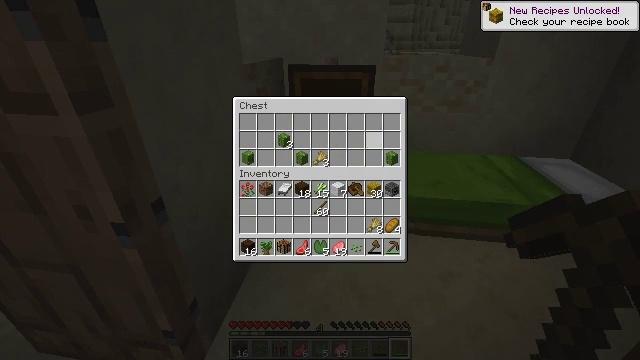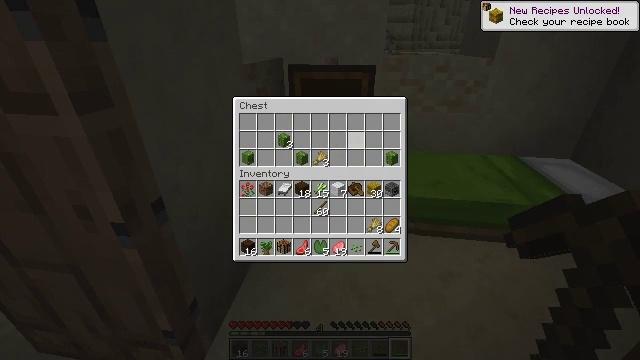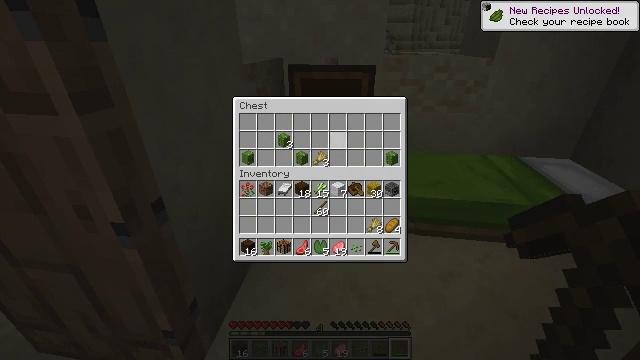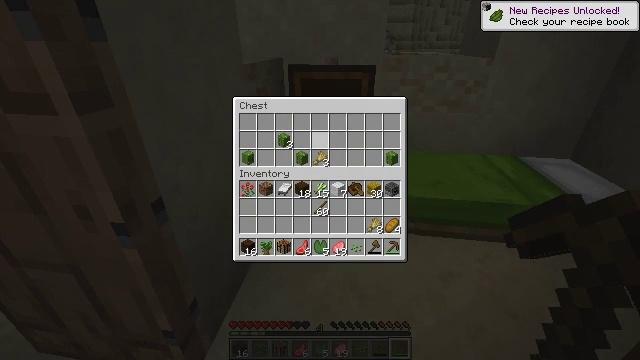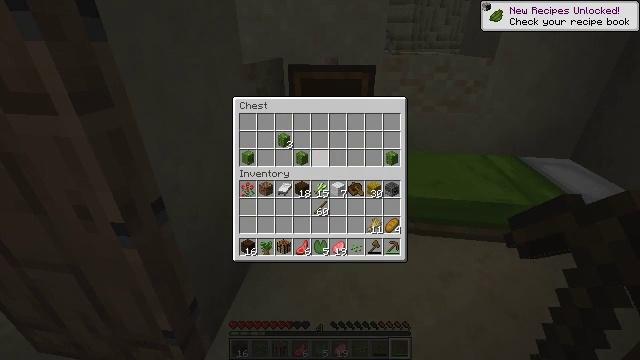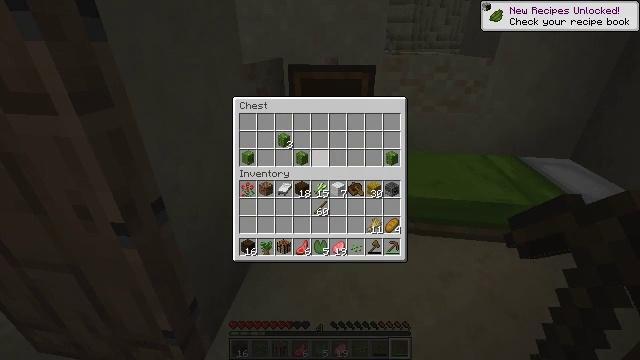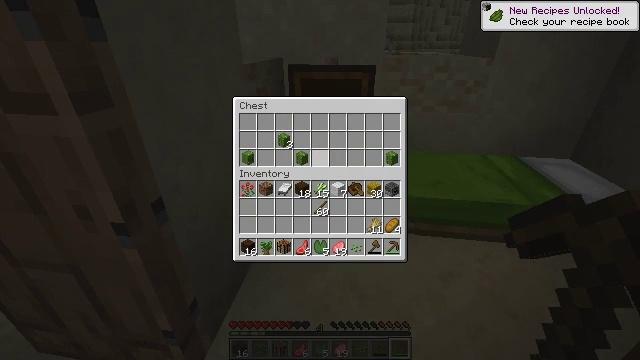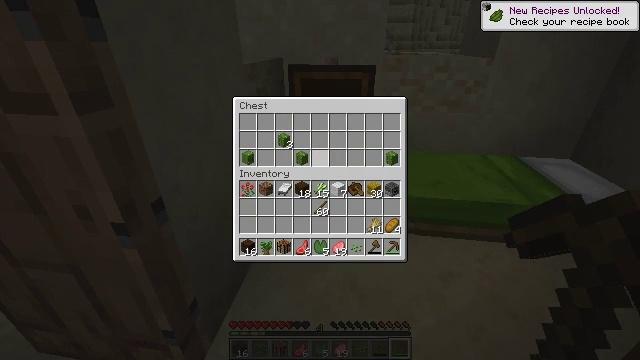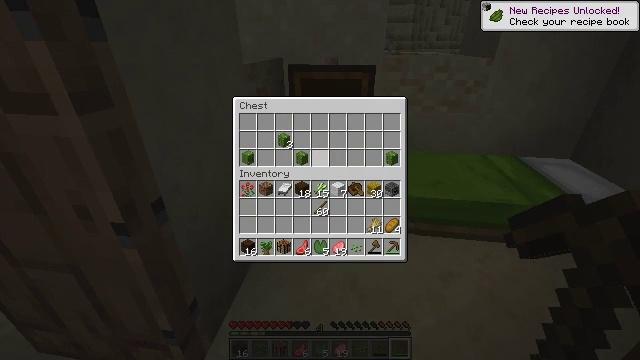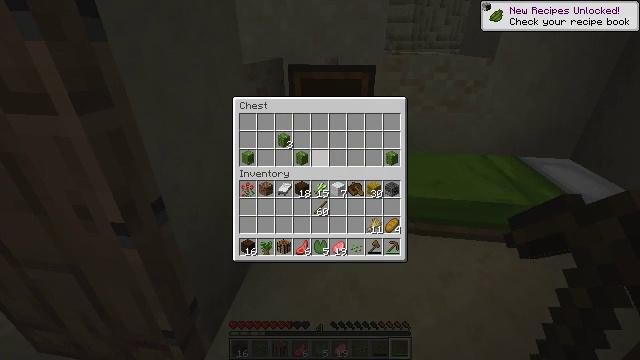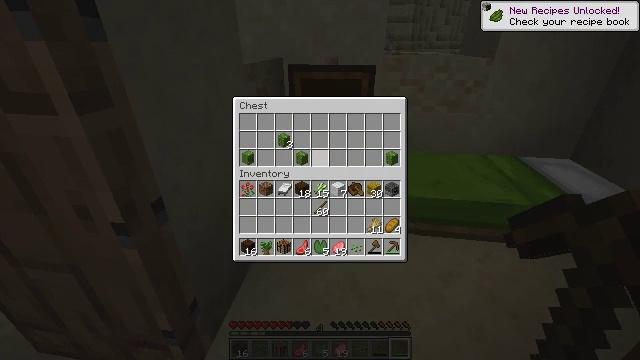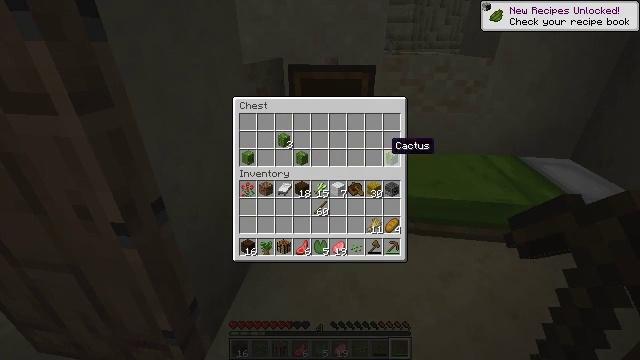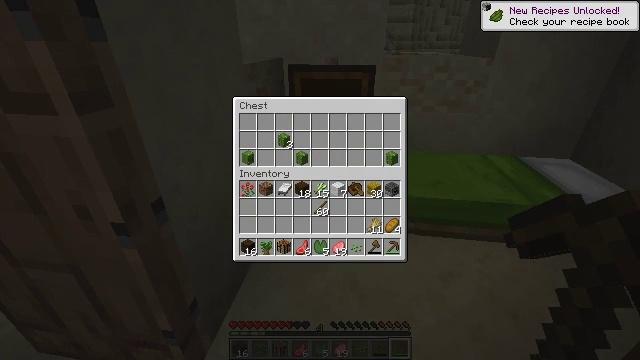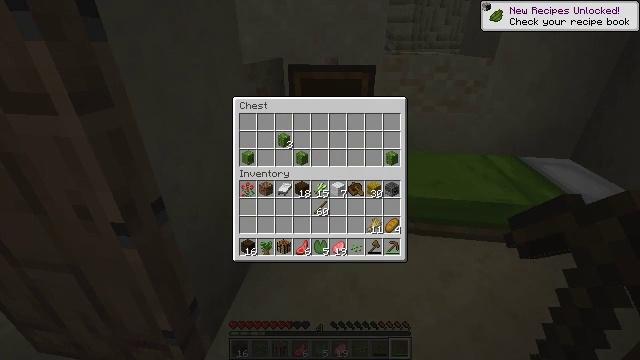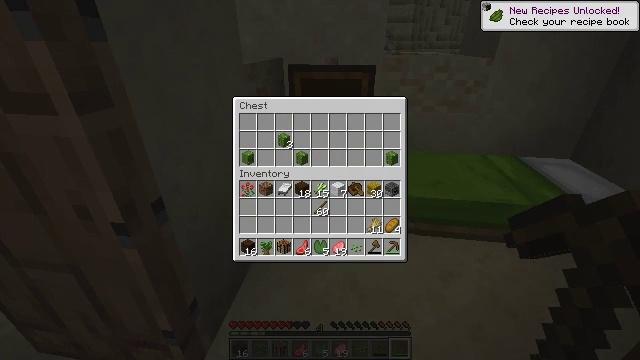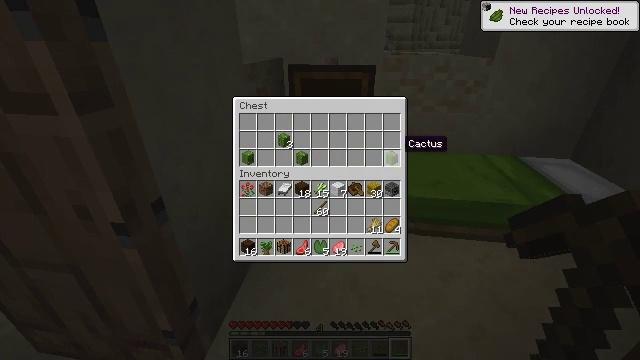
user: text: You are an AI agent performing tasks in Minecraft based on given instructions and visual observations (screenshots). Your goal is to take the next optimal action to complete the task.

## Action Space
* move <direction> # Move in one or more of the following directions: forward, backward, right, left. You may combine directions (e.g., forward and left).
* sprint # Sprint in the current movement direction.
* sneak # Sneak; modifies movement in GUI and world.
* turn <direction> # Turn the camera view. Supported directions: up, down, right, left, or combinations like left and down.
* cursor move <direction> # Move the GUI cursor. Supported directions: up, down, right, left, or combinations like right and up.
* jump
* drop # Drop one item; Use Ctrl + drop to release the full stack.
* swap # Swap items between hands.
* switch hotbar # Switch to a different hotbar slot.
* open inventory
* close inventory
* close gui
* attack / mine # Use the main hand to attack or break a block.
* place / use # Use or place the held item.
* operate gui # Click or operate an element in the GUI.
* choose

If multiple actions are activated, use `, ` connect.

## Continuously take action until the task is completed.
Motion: motion action
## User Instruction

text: Remove the potted cactus from its pot.
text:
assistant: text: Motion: sneak, cursor move left
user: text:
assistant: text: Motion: sneak, cursor move left
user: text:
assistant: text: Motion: sneak, cursor move left
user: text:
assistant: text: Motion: sneak, operate gui
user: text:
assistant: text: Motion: sneak, operate gui
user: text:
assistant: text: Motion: sneak, operate gui
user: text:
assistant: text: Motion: sneak
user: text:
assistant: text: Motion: sneak
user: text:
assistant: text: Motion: sneak
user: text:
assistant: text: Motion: sneak
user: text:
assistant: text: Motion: sneak, cursor move right
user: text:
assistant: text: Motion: sneak, cursor move right
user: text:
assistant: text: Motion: sneak
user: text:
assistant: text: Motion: sneak
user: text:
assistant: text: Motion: sneak
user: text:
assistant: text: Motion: sneak, cursor move left
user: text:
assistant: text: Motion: cursor move left
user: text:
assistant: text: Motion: turn left and up, close gui
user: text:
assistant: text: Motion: move forward, turn left and up, open inventory
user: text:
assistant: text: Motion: move forward, turn left and up
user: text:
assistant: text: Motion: move forward
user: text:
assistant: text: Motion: move forward
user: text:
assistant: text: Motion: move forward
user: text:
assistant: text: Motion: move forward
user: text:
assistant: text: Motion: move forward
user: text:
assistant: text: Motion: move forward
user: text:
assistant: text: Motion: move forward
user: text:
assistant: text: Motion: move forward, turn right and down
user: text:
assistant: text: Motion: move forward, turn right and down
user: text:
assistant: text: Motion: move forward and move left, turn right and down